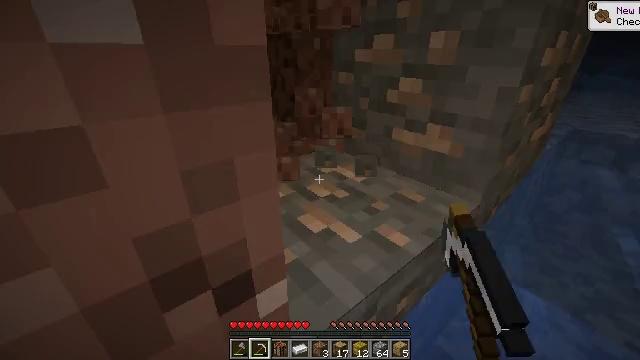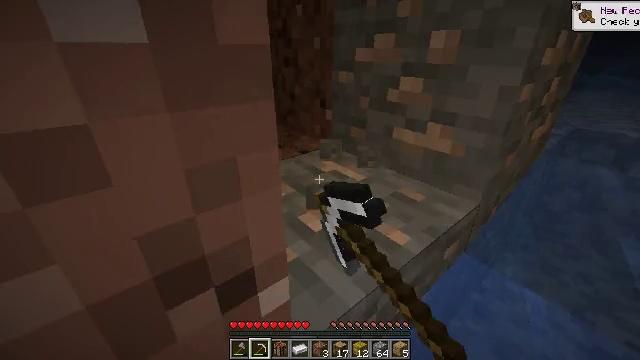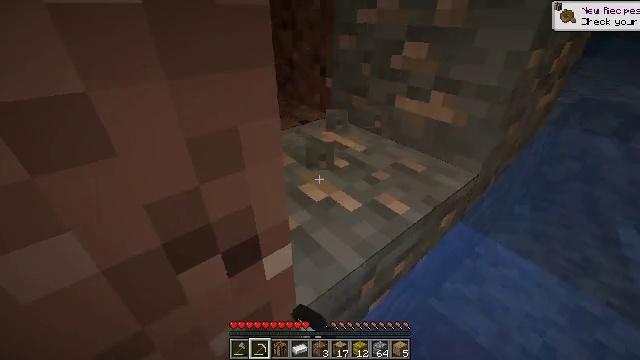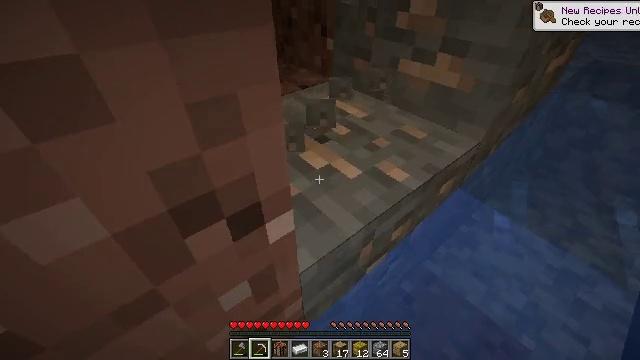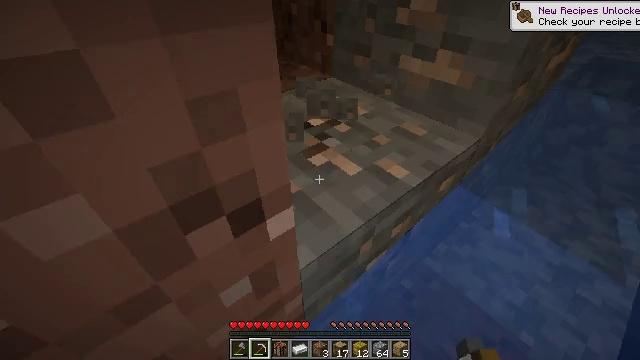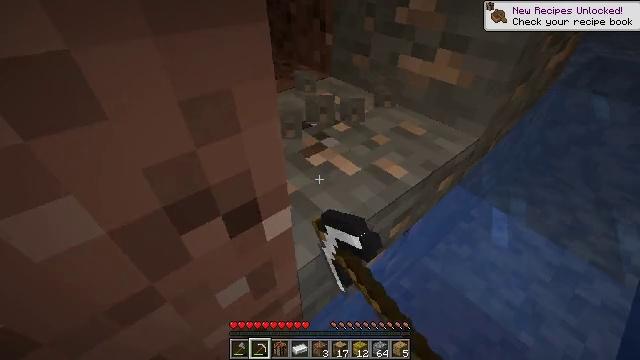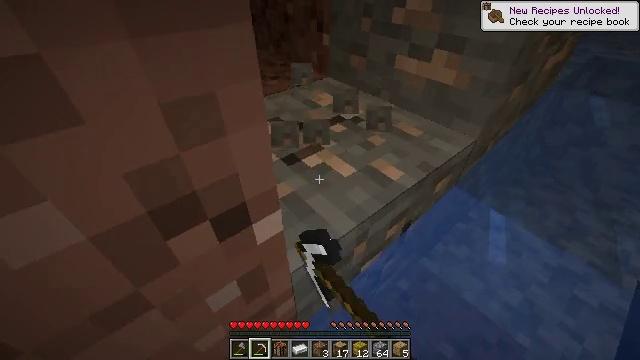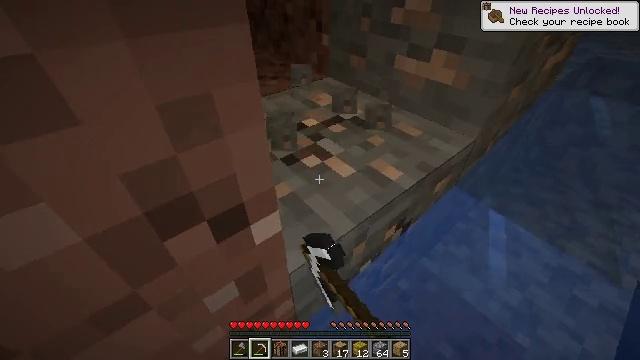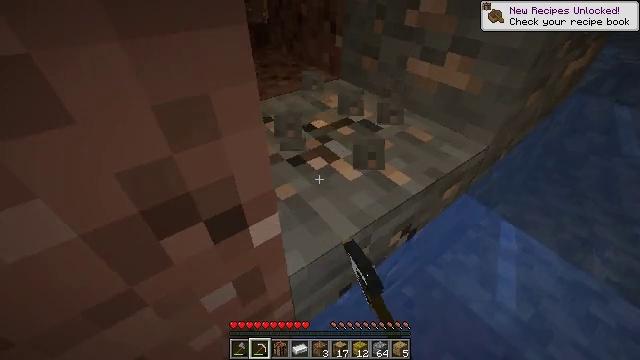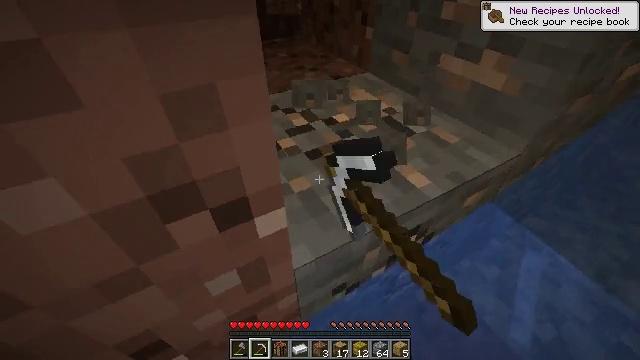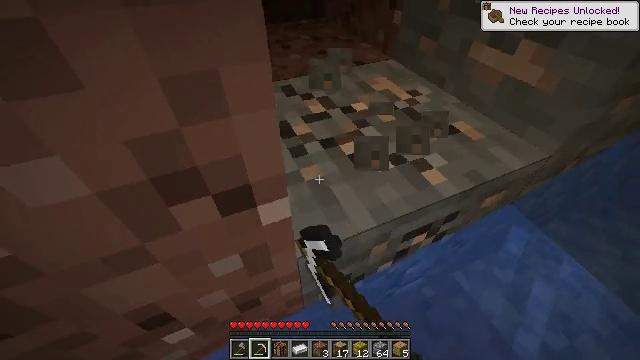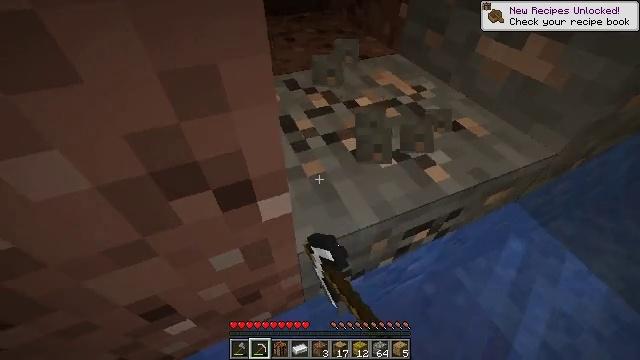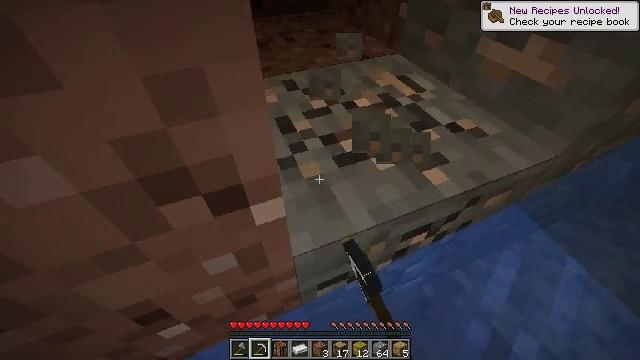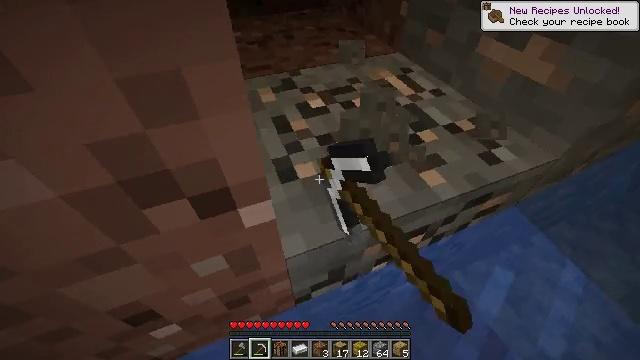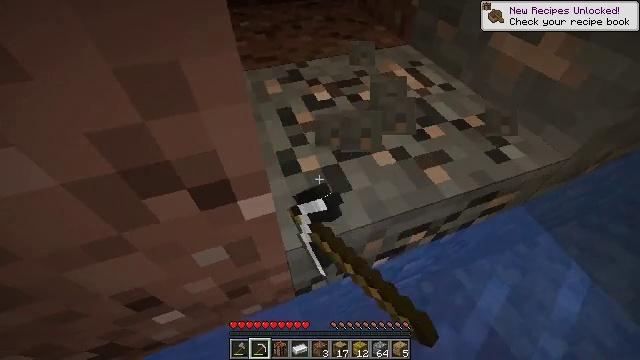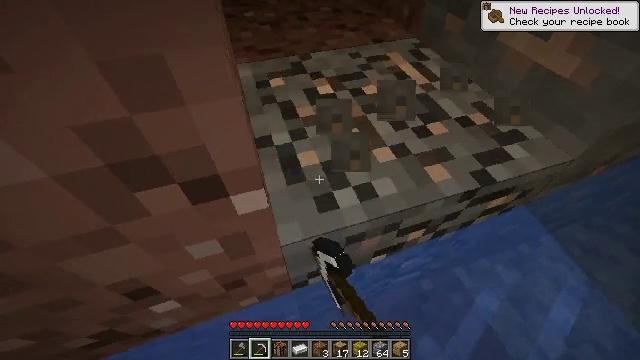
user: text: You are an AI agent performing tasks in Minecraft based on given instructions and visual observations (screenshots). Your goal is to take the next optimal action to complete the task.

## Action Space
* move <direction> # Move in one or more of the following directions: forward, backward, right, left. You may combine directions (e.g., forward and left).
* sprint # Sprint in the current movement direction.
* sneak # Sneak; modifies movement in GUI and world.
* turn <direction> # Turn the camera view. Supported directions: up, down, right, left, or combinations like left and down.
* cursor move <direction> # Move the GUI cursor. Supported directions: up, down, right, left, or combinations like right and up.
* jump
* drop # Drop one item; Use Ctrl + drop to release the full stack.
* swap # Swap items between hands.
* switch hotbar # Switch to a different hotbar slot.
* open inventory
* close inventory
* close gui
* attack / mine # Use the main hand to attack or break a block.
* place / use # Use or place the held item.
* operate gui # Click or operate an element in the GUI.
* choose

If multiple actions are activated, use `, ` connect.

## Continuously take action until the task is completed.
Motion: motion action
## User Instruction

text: Use a pickaxe to gather iron ore.
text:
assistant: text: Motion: move forward, attack / mine
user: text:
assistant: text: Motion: move forward, turn down, attack / mine
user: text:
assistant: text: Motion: move forward, turn down, attack / mine
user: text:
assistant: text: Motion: move forward and move right, attack / mine
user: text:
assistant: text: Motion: move forward and move right, attack / mine
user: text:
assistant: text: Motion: move forward and move right, attack / mine
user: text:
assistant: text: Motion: move forward and move right, attack / mine
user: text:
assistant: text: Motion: move forward and move right, turn left, attack / mine
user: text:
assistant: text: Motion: move forward and move right, turn left and down, attack / mine
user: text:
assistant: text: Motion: move forward and move right, turn left and down, attack / mine
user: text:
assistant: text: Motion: move forward and move right, turn left and down, attack / mine
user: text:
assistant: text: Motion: move forward and move right, attack / mine
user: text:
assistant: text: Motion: move forward and move right, attack / mine
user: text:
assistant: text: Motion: move forward and move right, turn left and down, attack / mine
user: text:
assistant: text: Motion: move forward and move right, turn left and down, attack / mine
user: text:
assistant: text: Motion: move forward and move right, attack / mine
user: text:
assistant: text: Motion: move forward and move right, attack / mine
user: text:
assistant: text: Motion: move forward and move right, attack / mine
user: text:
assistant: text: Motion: move forward and move right, attack / mine
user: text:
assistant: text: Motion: move forward and move right, attack / mine
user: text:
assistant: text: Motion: move forward and move right, attack / mine
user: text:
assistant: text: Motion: move forward and move right, turn right and up, attack / mine
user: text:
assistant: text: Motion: move forward and move right, turn right and up, attack / mine
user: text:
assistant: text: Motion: move forward and move right, turn right and up, attack / mine
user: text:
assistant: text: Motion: move forward and move right, turn right and up, attack / mine
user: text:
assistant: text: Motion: move forward, turn right and up, attack / mine
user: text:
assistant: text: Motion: move forward, attack / mine
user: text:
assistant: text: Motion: move forward, attack / mine
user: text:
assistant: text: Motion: move forward, attack / mine
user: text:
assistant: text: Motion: move forward, turn up, attack / mine